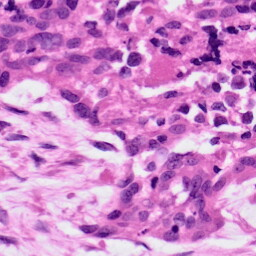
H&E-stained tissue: Ovarian